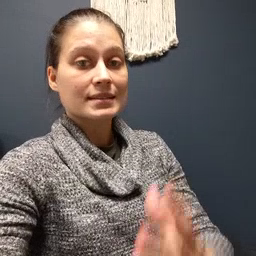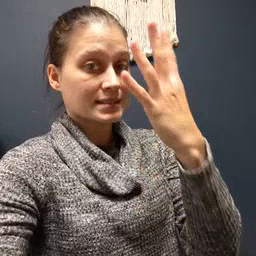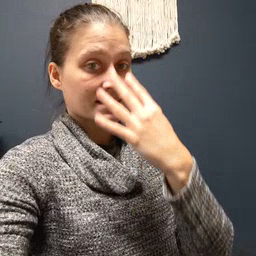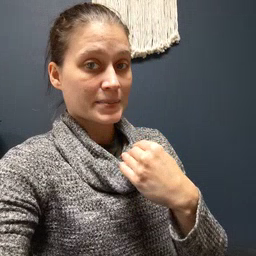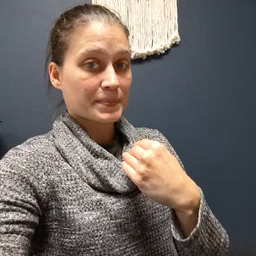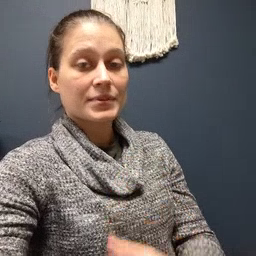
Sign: sleep